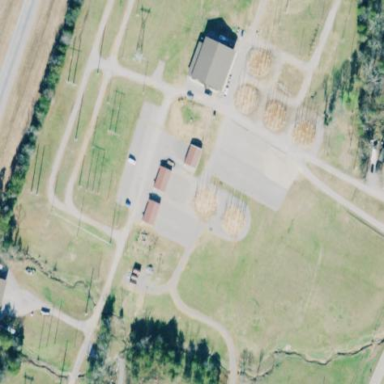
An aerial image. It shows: Utility area.